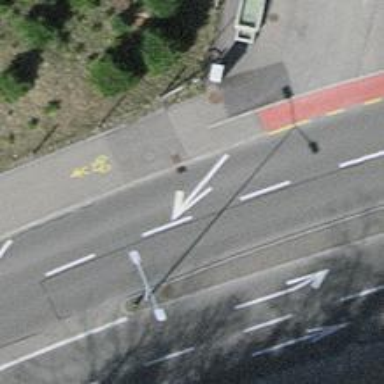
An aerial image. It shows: Asphalt sidewalk.